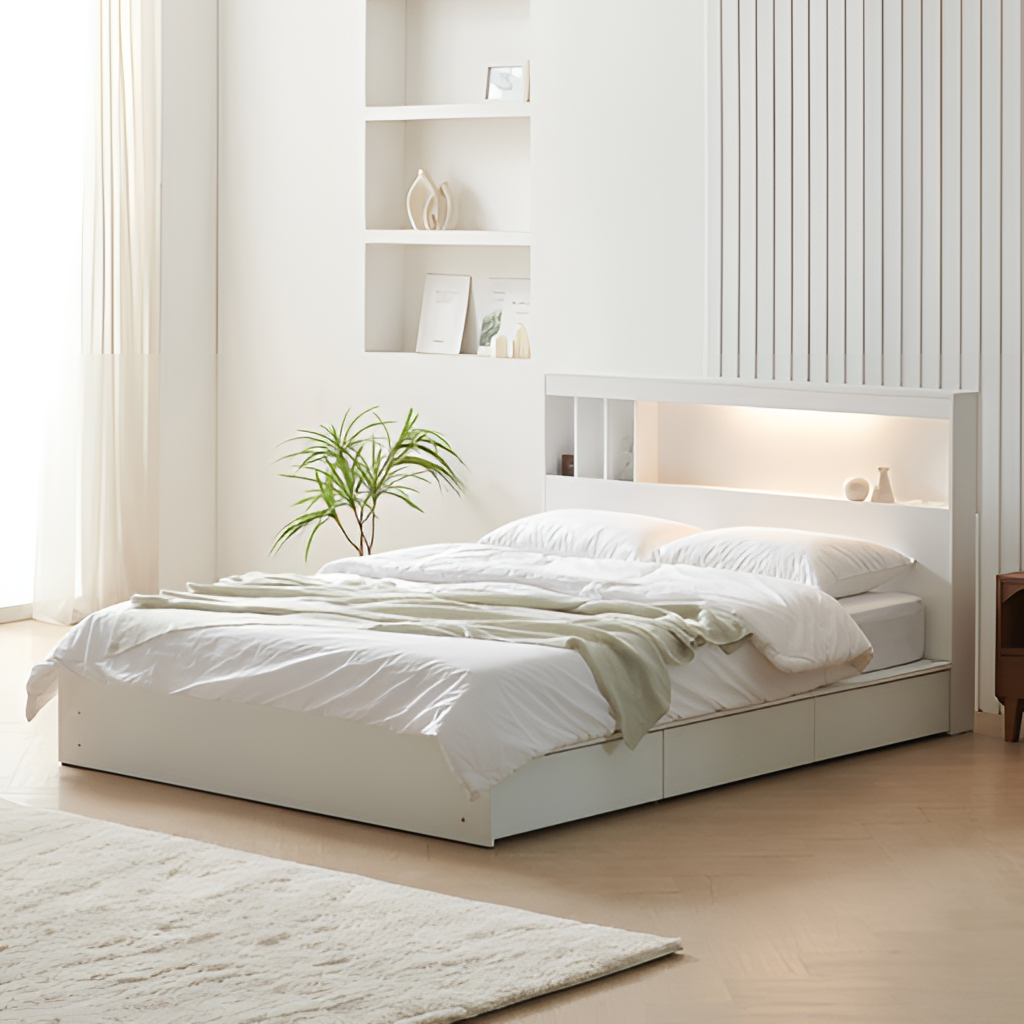
bedroom, wood illuminated headboard bed, contemporary, beige wood flooring, with herringbone pattern, paint wallpaper, with vertical striped pattern